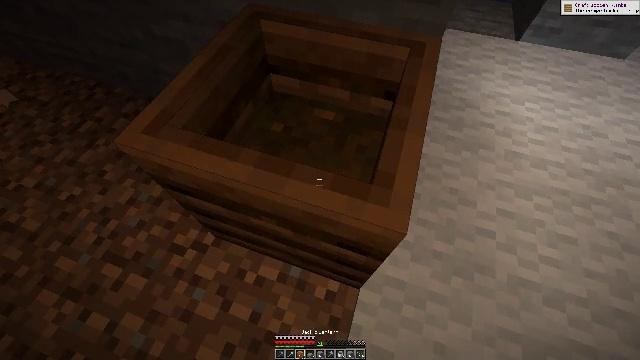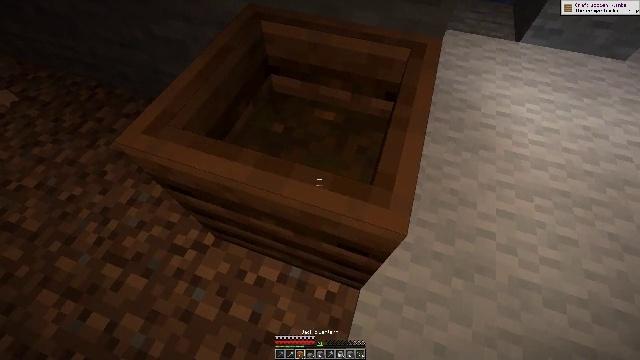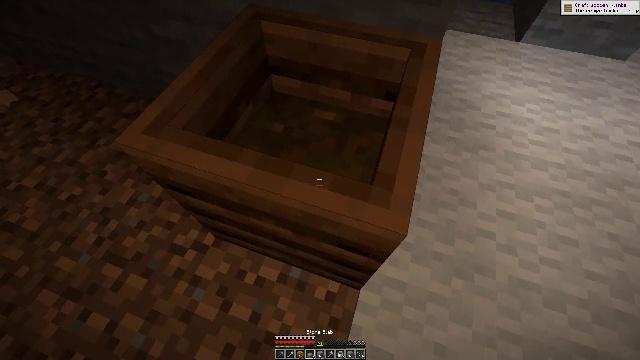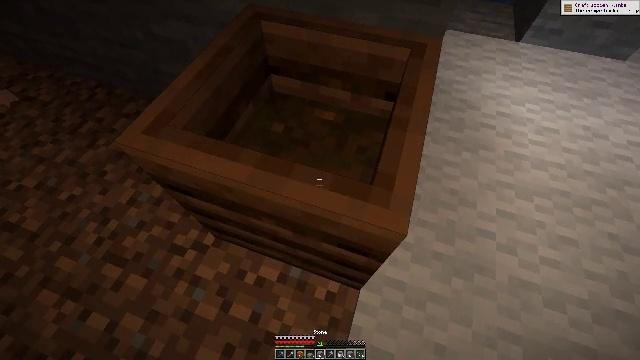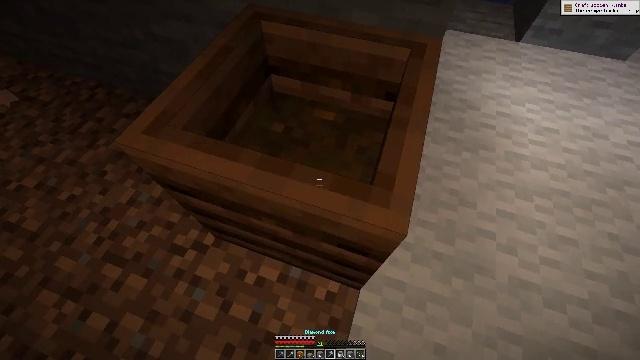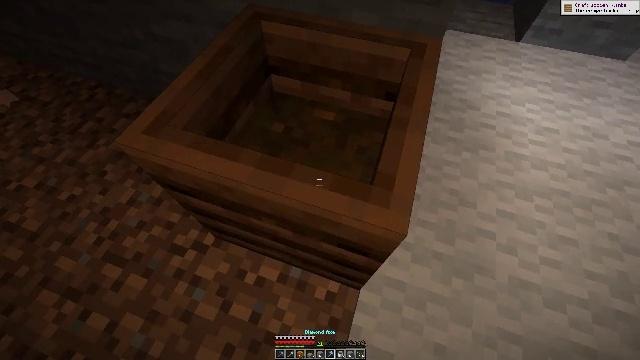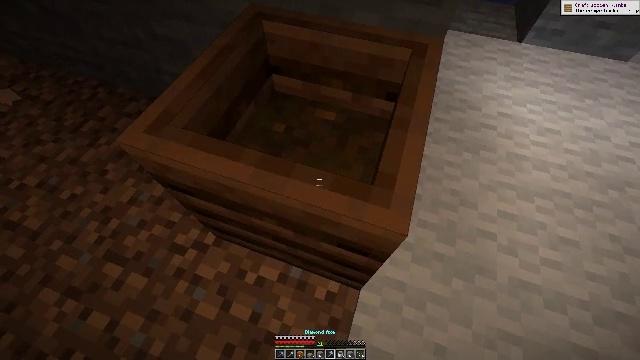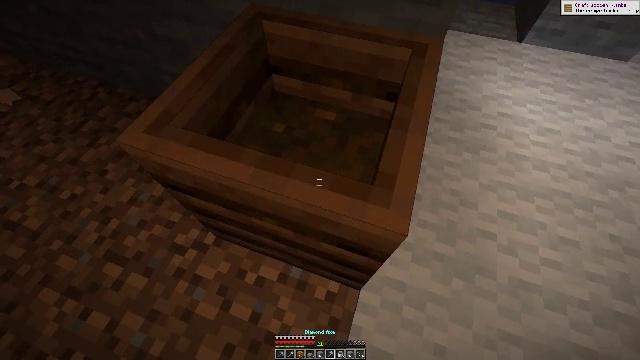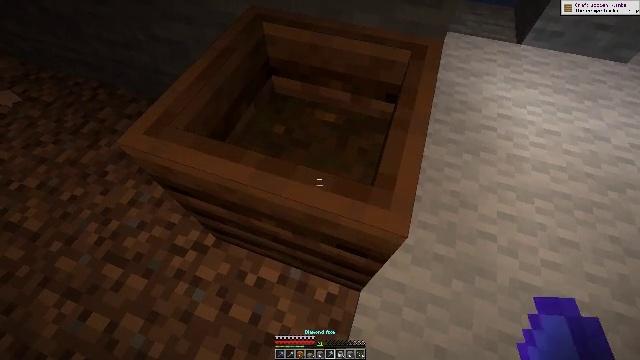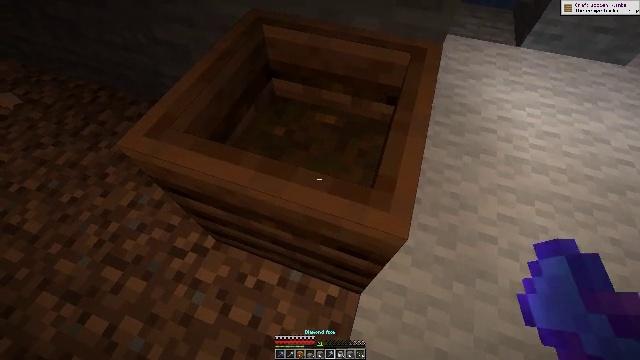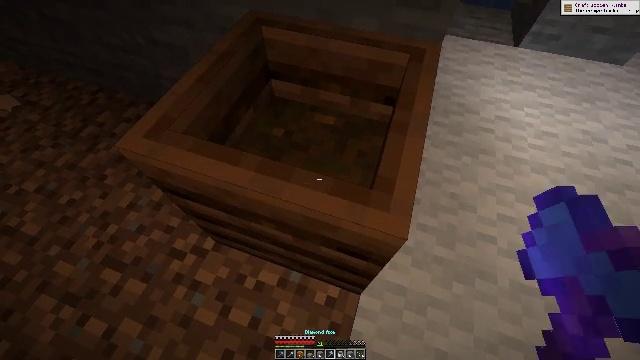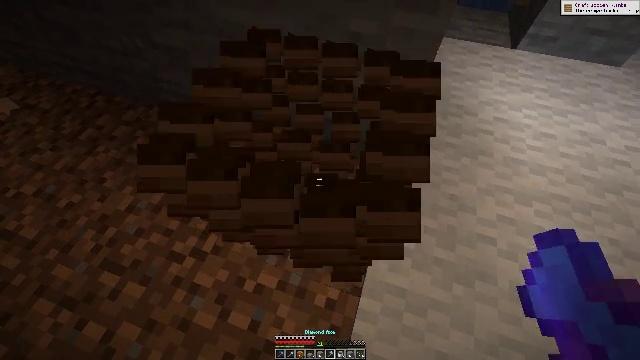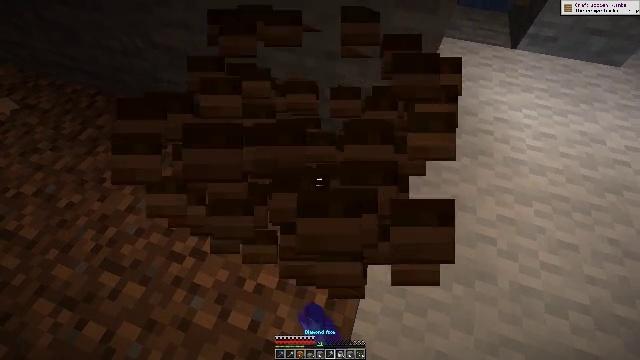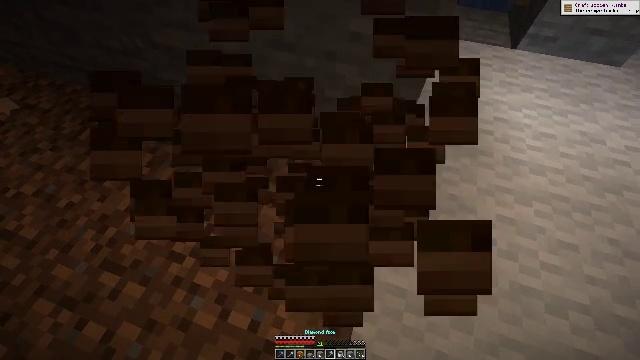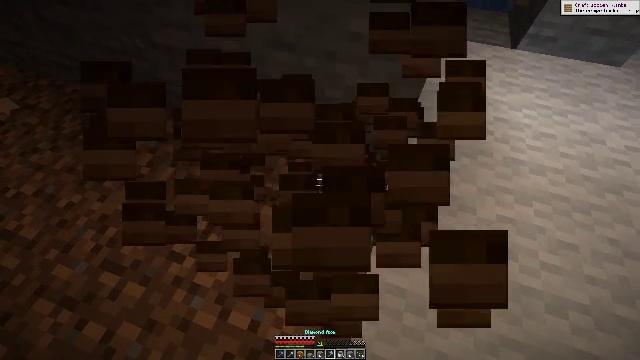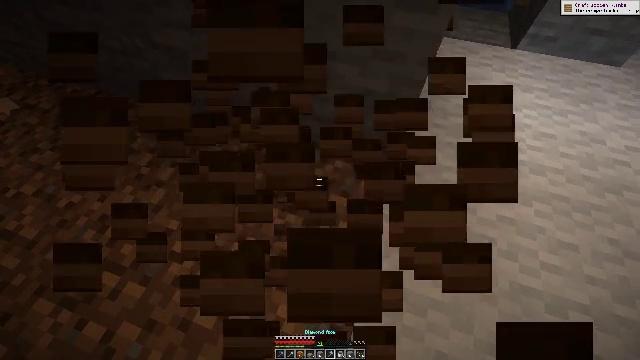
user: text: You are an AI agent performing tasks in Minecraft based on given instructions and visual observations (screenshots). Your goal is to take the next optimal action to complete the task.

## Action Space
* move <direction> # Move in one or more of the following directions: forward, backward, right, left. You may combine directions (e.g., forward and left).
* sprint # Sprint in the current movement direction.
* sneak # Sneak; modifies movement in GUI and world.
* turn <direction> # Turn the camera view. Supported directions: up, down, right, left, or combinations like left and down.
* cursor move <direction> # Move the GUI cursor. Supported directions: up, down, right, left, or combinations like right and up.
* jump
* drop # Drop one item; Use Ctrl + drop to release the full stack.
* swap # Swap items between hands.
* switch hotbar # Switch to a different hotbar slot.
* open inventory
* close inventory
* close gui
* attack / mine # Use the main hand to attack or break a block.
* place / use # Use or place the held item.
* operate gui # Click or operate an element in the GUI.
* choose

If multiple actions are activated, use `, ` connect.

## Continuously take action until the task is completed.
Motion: motion action
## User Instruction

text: Mine the composter block.
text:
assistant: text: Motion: no_op
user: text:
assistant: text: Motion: no_op
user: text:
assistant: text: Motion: no_op
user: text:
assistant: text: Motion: no_op
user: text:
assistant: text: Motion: no_op
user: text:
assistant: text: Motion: no_op
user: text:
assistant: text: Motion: no_op
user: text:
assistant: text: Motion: no_op
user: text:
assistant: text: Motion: no_op
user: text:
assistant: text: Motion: no_op
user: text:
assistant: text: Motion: attack / mine
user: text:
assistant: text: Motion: attack / mine
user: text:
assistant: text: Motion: attack / mine
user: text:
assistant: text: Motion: attack / mine
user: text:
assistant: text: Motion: attack / mine
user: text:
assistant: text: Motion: attack / mine
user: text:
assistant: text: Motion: no_op